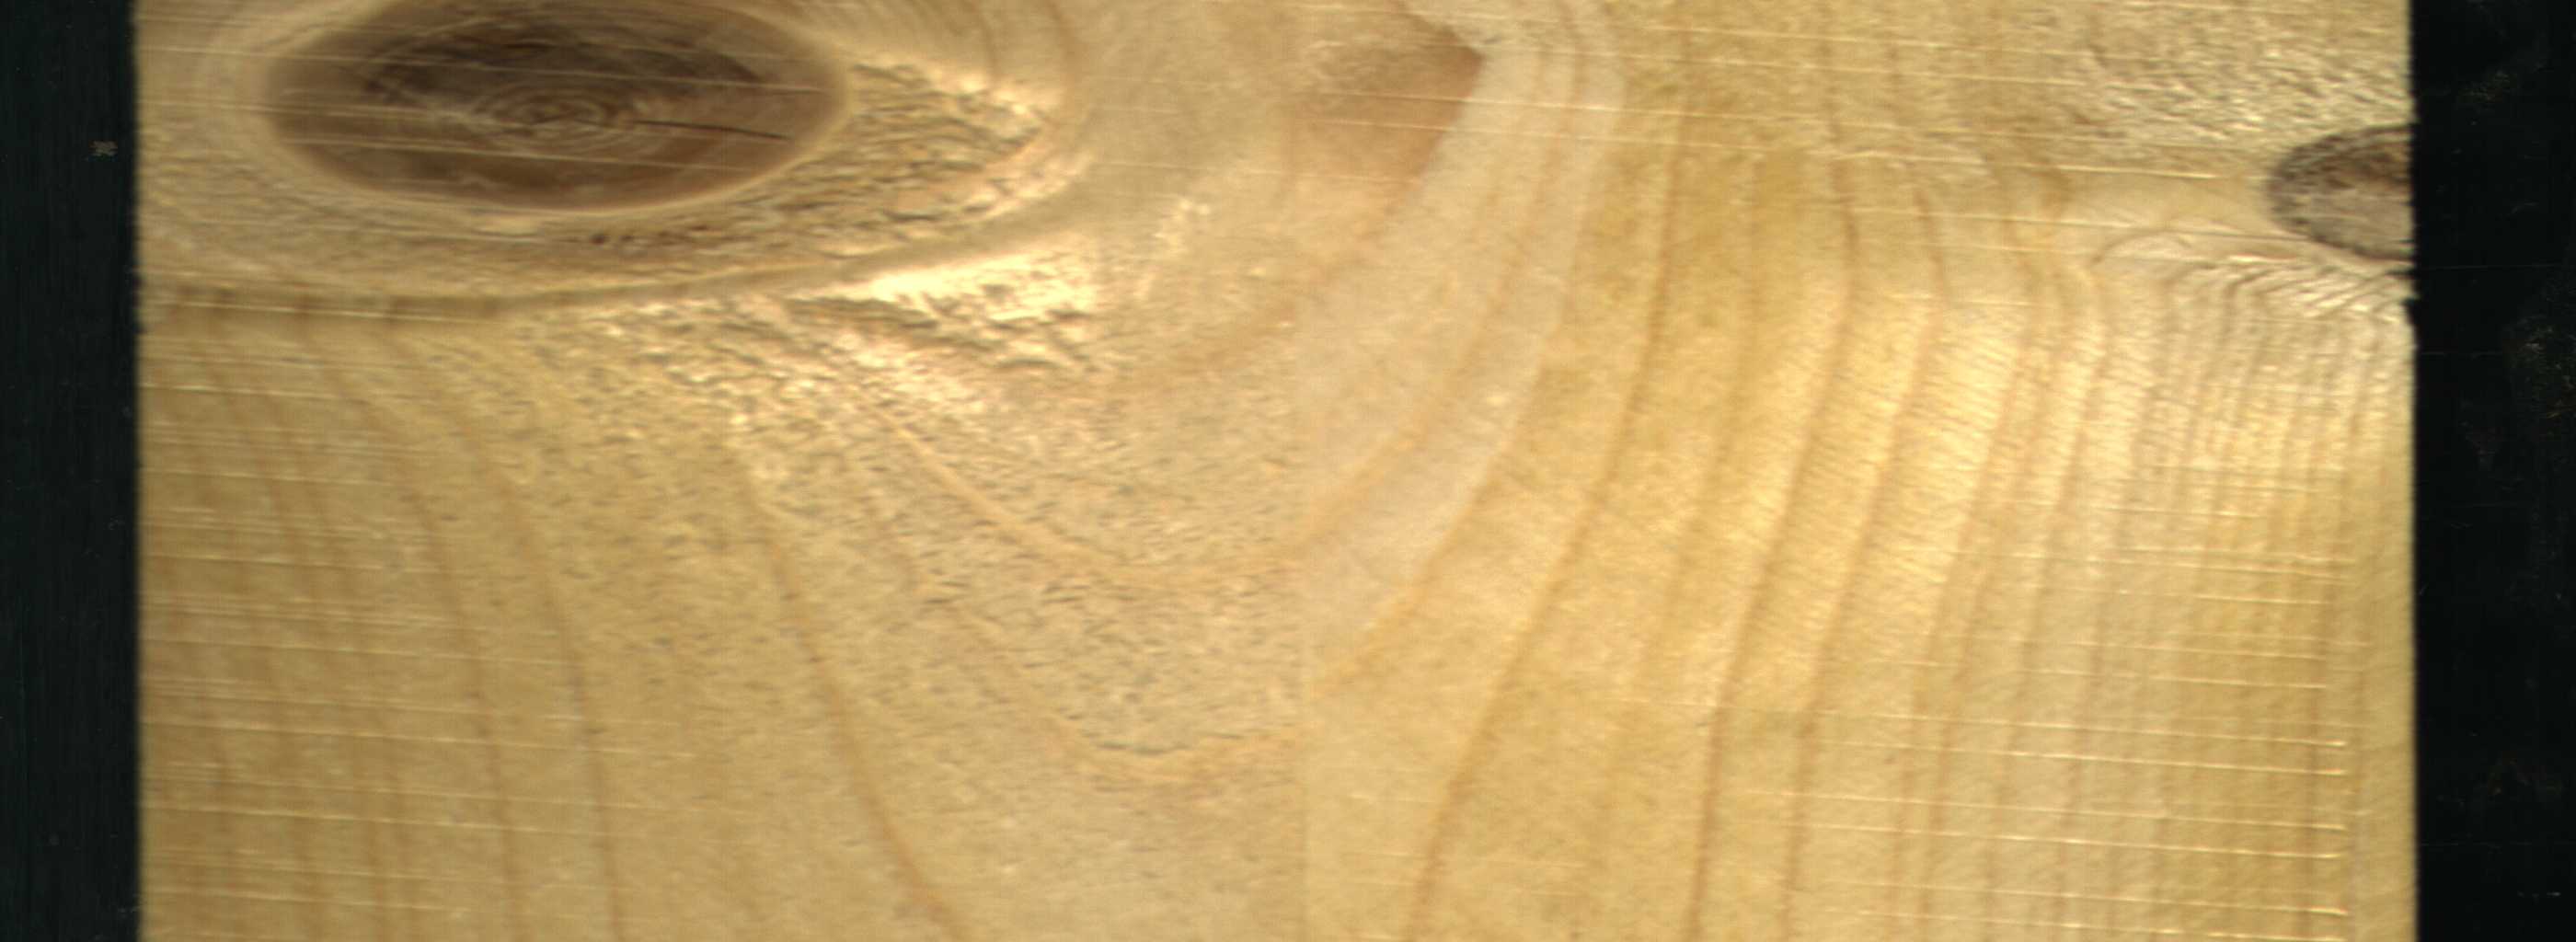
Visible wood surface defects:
Live_Knot
Live_Knot